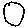
Label: circle